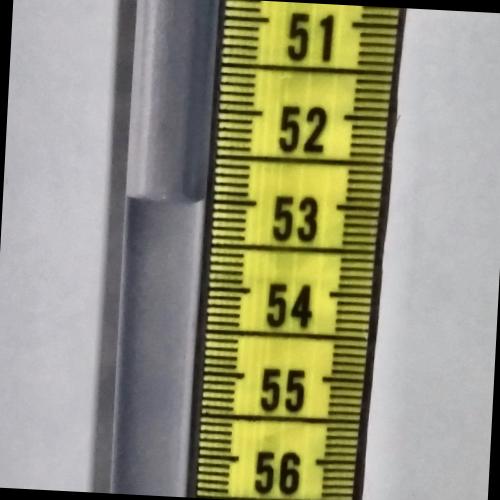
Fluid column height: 53.0 cm